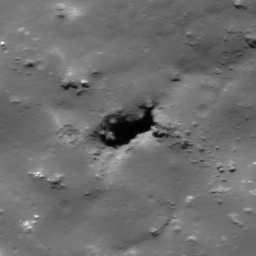
Pit: Tycho 12
Host crater: Tycho
Host type: impact_melt
Lunar coordinates: latitude -43.217, longitude 349.579